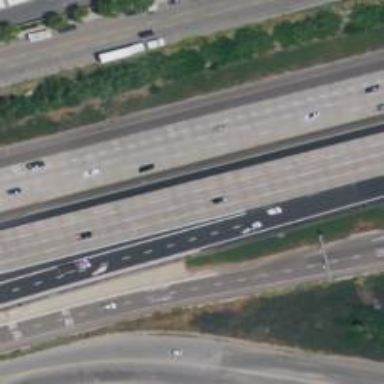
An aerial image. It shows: Motorway.